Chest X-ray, PA view. Patient: 54 years old, sex M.
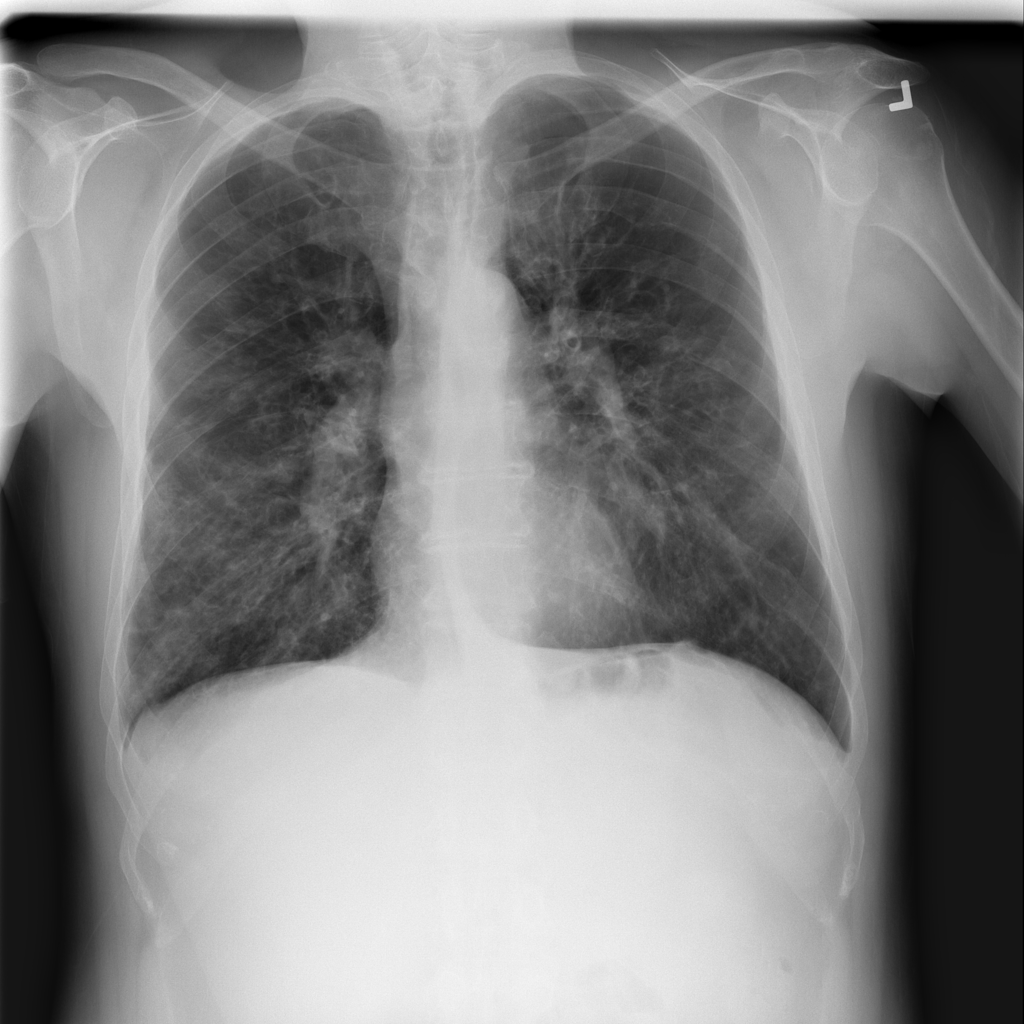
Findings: Fibrosis